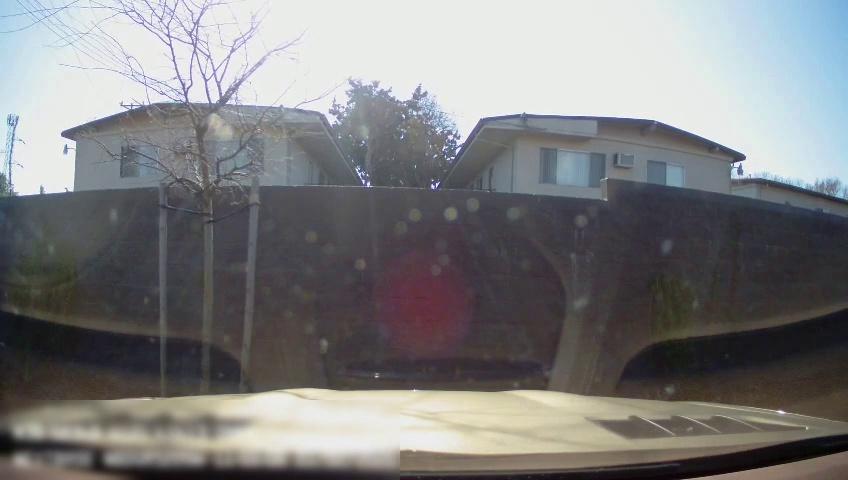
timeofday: Day
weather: Sunny